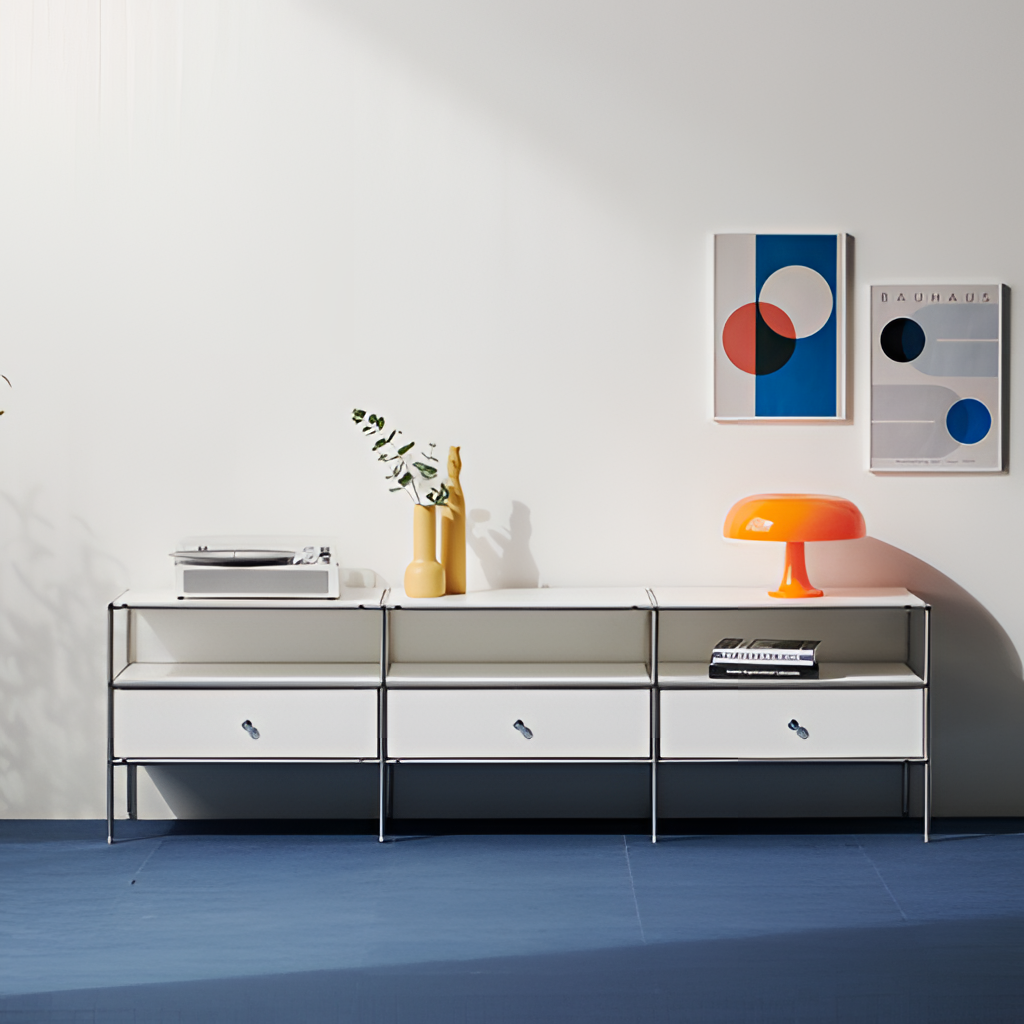
metal console, living room, paint wallpaper, with solid pattern, blue tile flooring, with large square pattern, modern